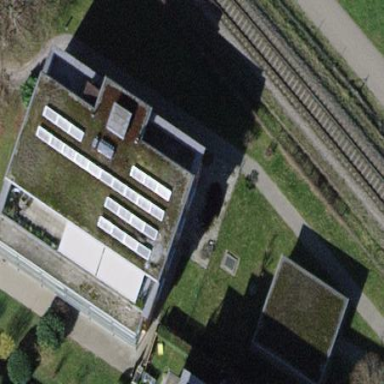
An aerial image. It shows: Flat-roofed building.